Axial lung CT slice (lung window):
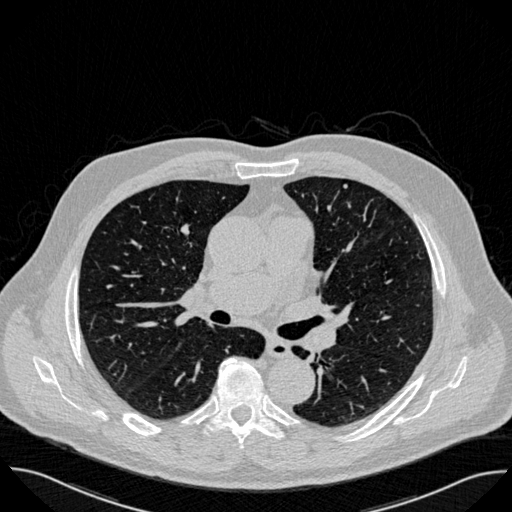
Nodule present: yes
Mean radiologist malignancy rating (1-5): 2